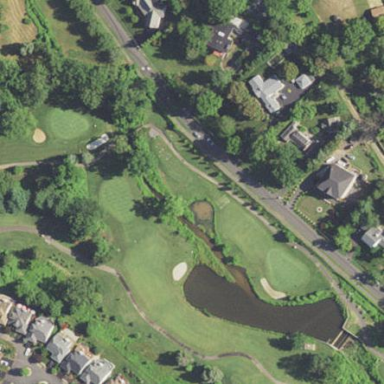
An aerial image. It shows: Golf fairway surrounded by grass.